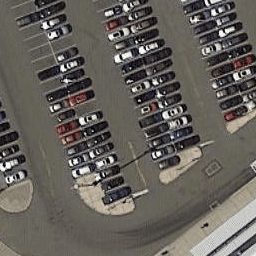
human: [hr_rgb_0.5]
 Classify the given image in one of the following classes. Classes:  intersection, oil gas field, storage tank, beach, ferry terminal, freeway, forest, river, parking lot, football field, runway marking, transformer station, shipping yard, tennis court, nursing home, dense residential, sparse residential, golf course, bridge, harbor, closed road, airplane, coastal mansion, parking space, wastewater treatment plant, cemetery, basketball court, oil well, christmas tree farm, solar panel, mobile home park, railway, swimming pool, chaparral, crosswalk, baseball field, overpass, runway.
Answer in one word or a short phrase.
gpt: parking lot